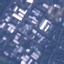
Label: Industrial